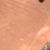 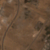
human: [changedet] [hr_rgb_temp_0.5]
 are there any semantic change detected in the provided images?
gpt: New constructions and roads were created in the area.